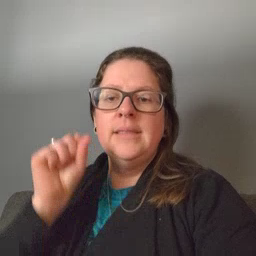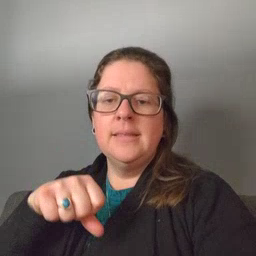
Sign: yes